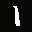
Label: 1